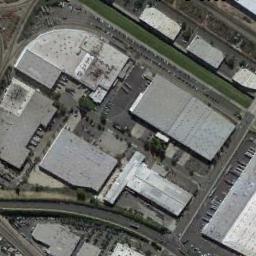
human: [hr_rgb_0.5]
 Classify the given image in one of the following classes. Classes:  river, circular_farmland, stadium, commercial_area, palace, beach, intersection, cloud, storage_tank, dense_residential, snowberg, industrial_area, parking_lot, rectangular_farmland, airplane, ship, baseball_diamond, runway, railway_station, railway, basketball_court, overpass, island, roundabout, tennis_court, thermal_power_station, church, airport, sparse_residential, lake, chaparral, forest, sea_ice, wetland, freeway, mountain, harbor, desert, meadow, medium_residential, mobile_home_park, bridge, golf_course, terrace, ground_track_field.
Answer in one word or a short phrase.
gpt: industrial_area